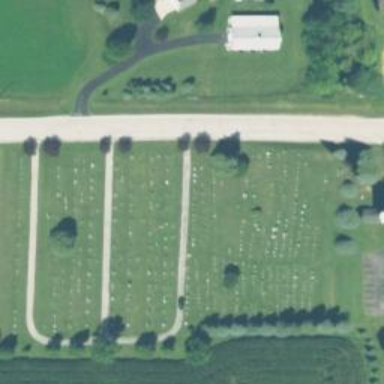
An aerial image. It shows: Cemetery.